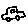
Label: car